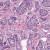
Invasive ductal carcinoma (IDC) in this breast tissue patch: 1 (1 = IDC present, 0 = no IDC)